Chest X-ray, AP view. Patient: 54 years old, sex M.
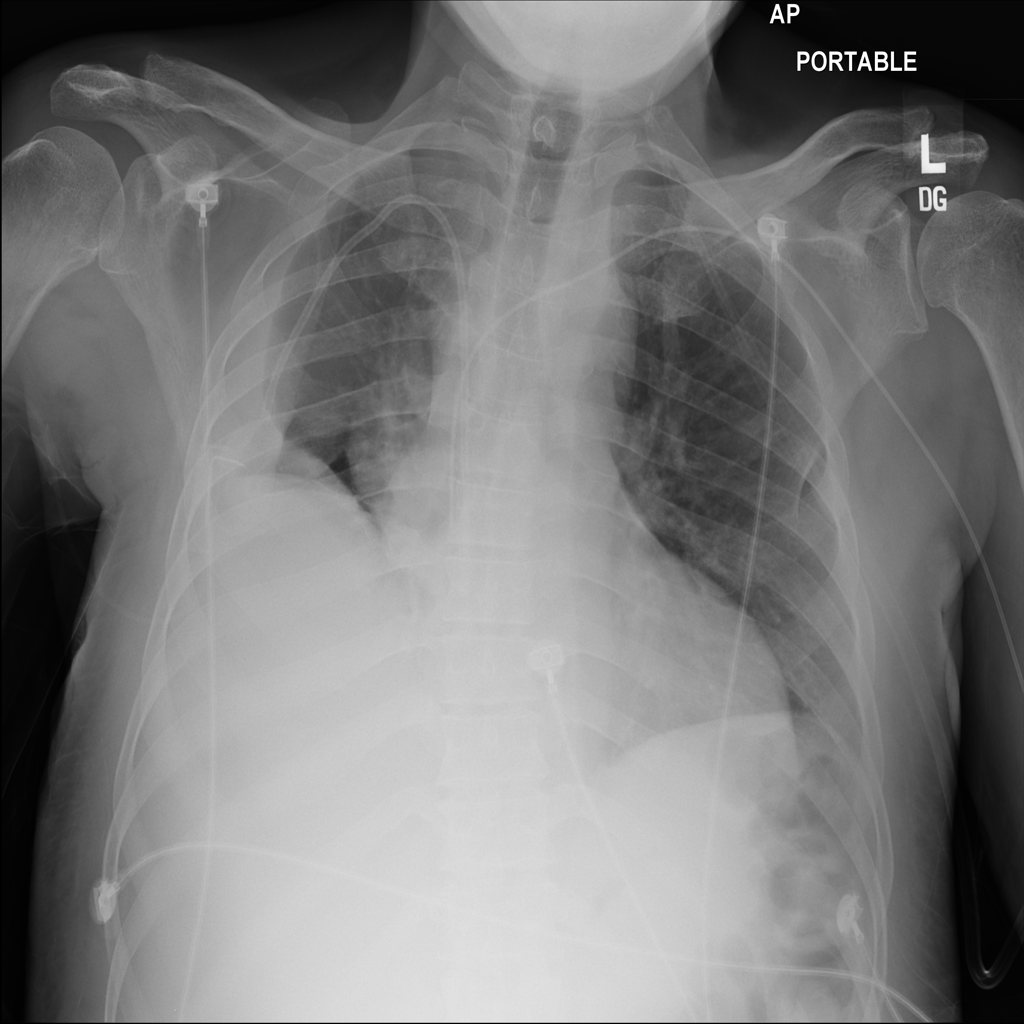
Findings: Effusion